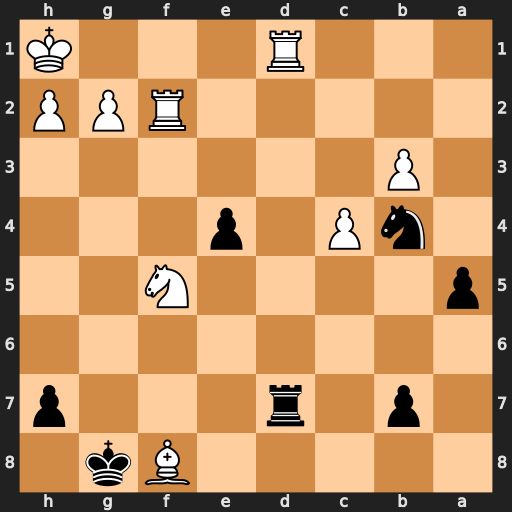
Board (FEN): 5Bk1/1p1r3p/8/p4N2/1nP1p3/1P6/5RPP/3R3K
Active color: b
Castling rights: -
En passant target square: -
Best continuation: Rxd1+ Rf1 Rxf1#